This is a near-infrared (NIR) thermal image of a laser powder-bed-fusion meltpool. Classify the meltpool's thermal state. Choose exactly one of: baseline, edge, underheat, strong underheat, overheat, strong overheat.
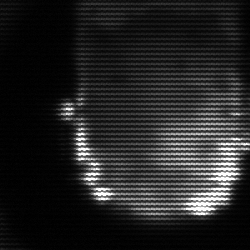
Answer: baseline